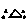
Label: triangle